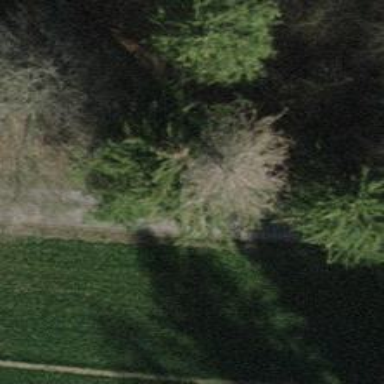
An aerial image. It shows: Brown bench.